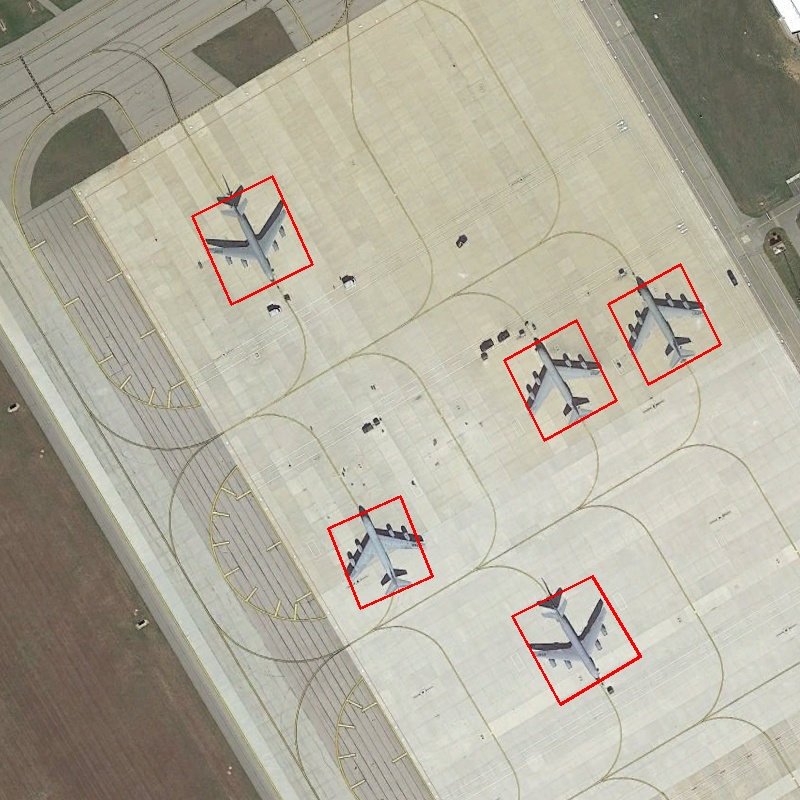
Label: test_vis